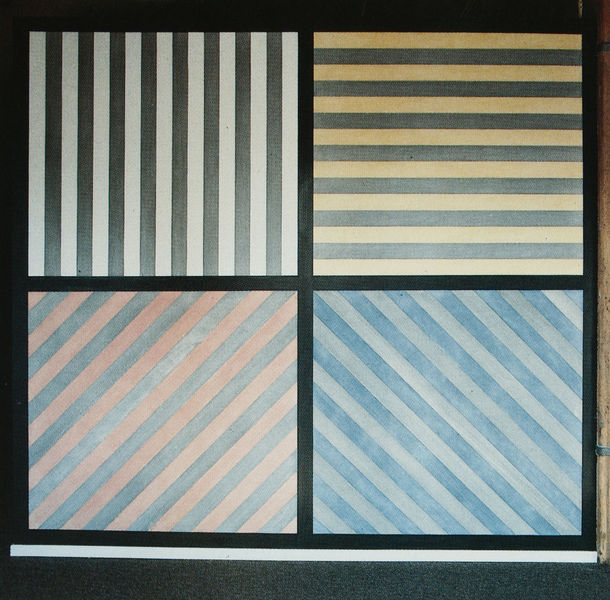
Titel: Installation Donald Young Gallery, Chicago - Horizontally divided wall with different directions of three-inch (7.5 cm) wide alternating parallel bands of lines
Künstler: Sol Lewitt
Schlagwörter: blau, weiß, grau, schwarz, beige, rosa, steifen, lewitt